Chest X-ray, AP view. Patient: 59 years old, sex F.
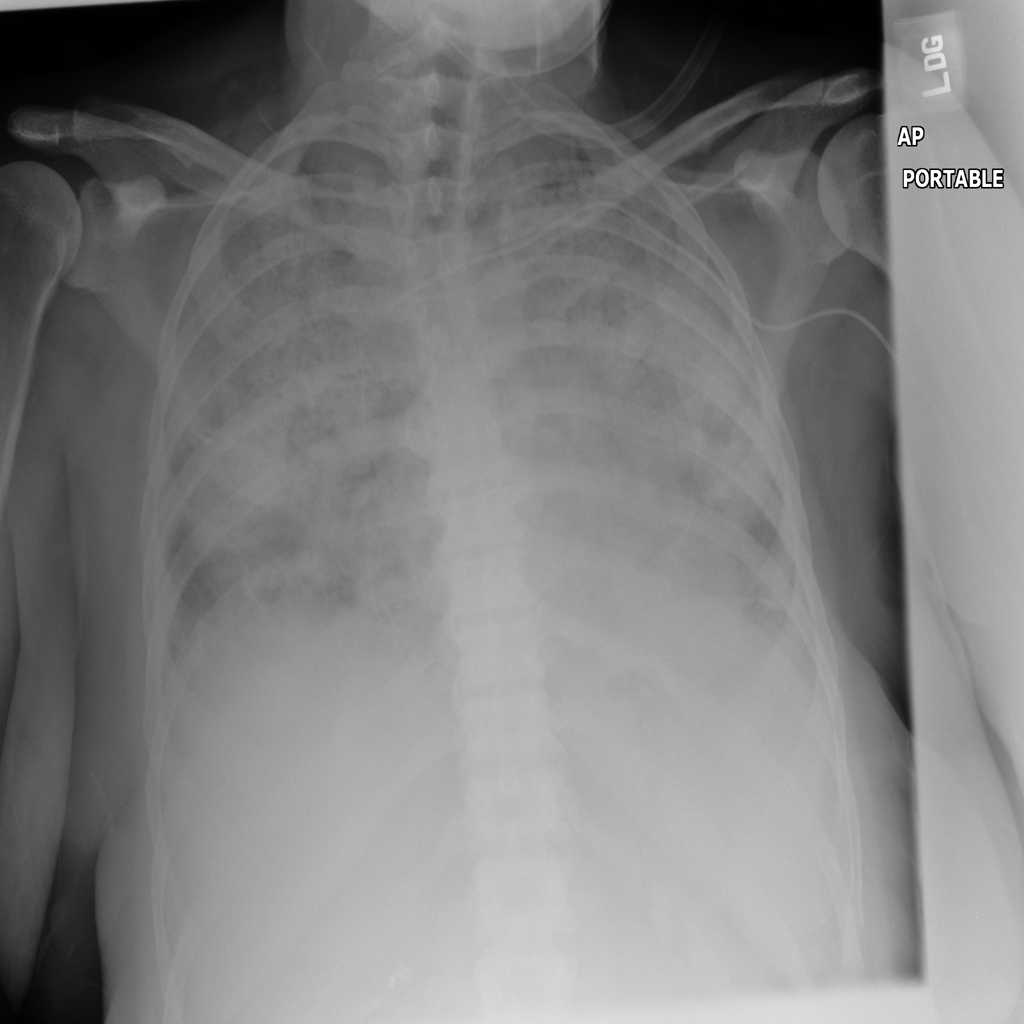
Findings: Infiltration